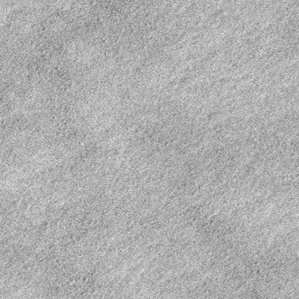
Label: frost